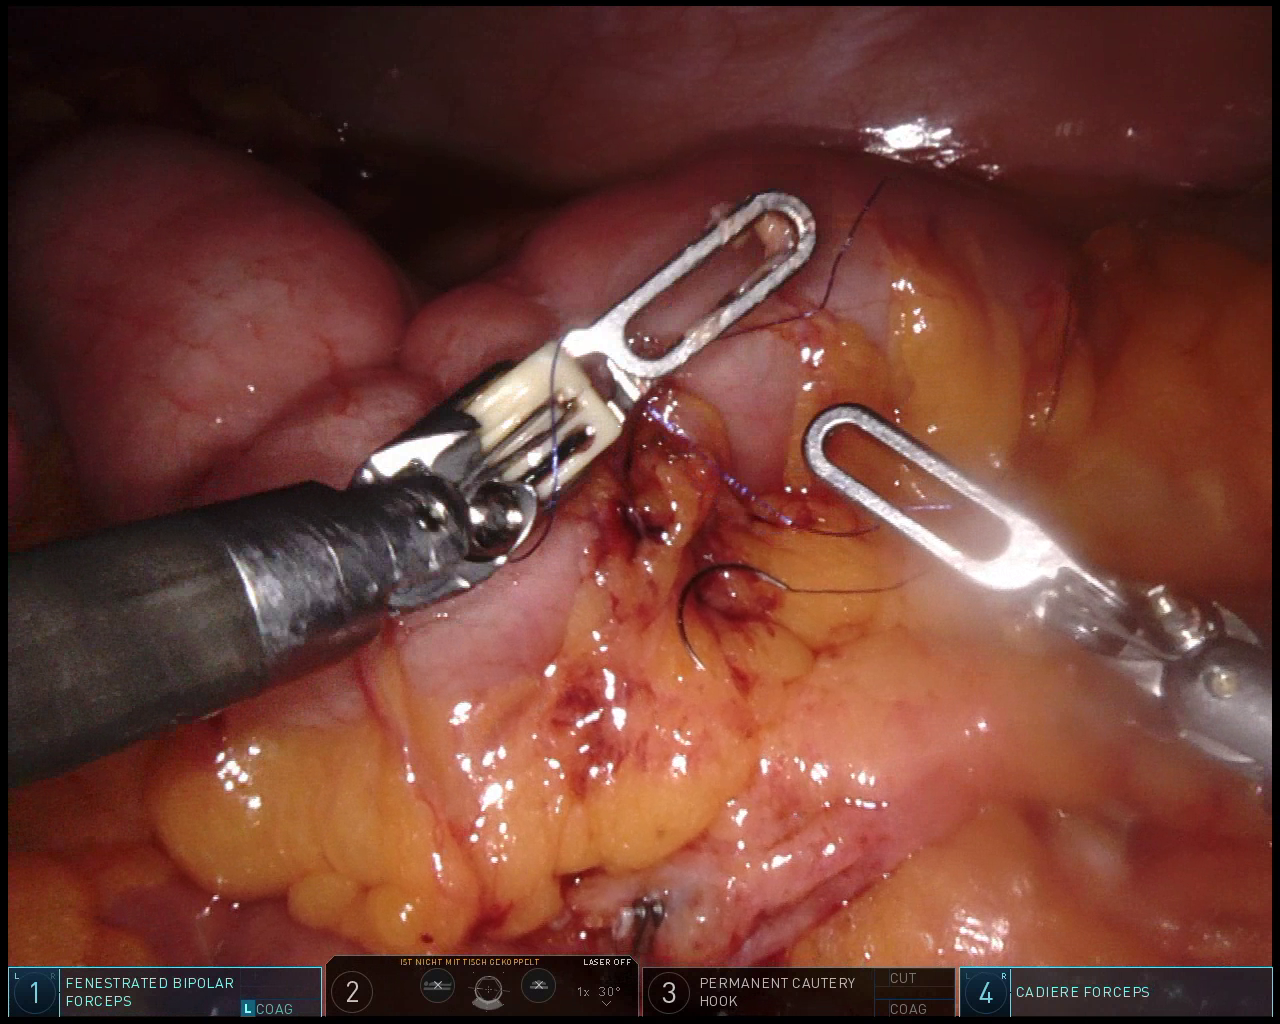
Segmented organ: abdominal_wall
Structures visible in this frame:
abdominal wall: yes
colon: yes
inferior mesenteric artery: no
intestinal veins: no
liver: no
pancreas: no
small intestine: no
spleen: no
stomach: no
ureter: no
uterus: no
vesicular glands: no